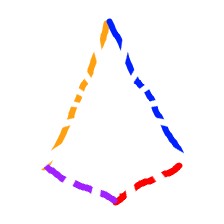
Shape: kite